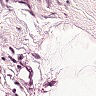
Metastatic tissue present: no